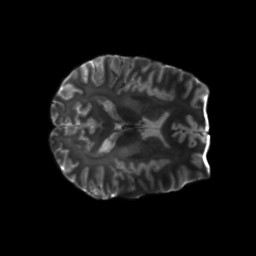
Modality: T2w
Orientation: axial
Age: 27
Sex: female
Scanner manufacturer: siemens
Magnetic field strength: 6.98 T
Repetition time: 7.08 s
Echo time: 0.0756 s